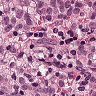
Metastatic tissue present: yes